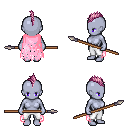
a pixel art fantasy rpg character, female body template, dark elf, purple skin, pink tattered cape, white pants, pink mohawk hairstyle, spear, four views (front, back, left, right), 2x2 character sprite sheet, small pixel art, hard edges, no anti-aliasing